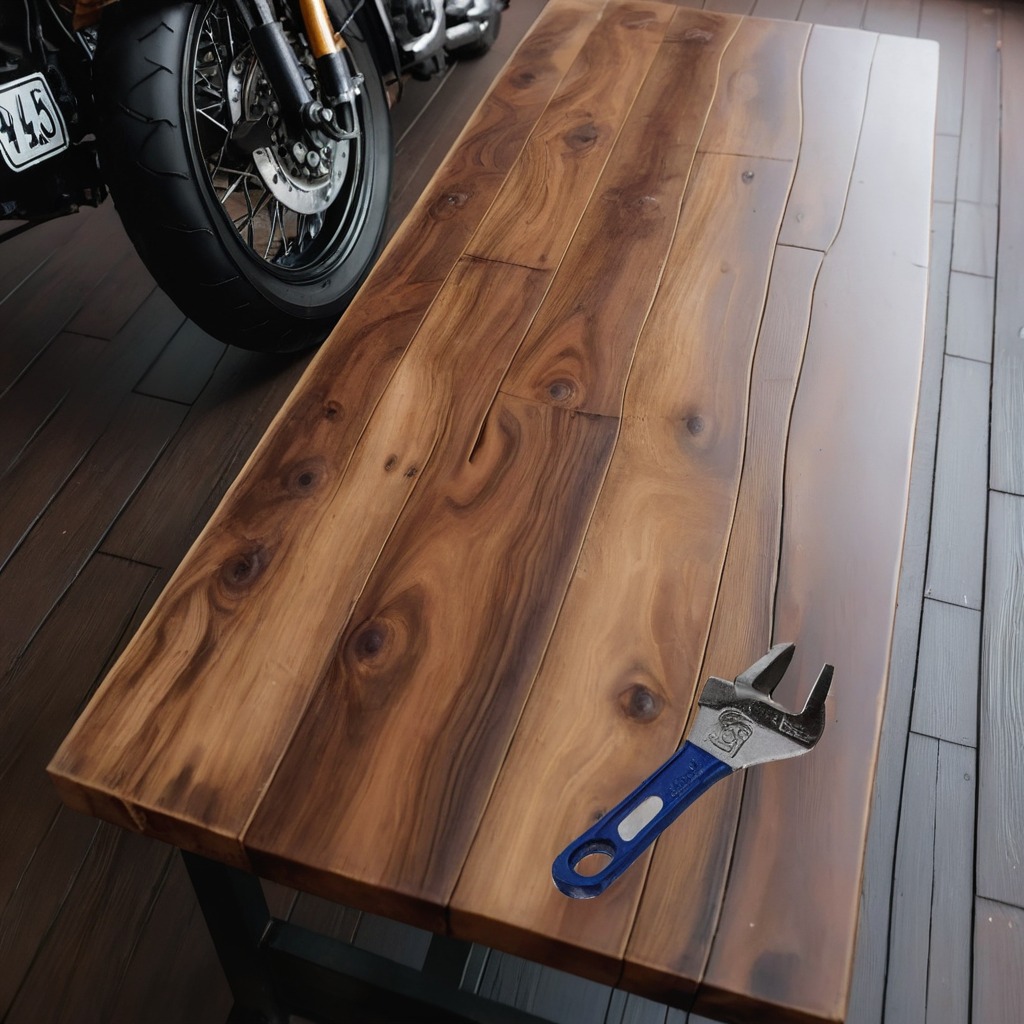
An wrench is lying on the oil-spilled wooden table in a vintage motorcycle garage.